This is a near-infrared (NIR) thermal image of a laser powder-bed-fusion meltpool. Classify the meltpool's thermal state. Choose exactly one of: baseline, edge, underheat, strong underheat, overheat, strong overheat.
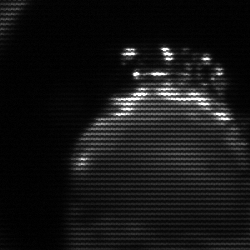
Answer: edge